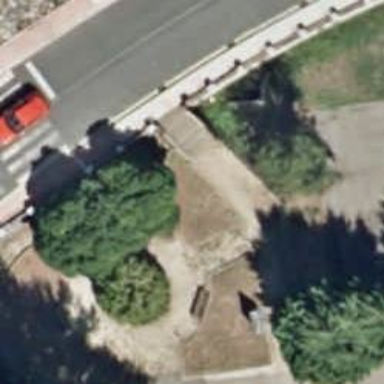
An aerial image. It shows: Road with steps.